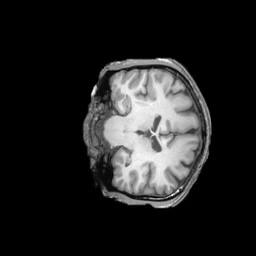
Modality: T1w
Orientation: coronal
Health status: ill
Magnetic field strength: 3 T